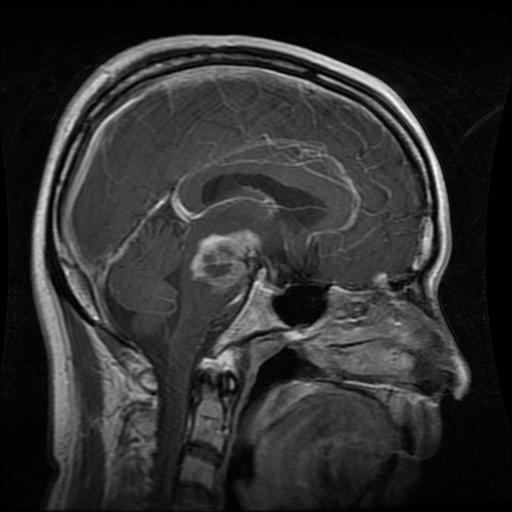
Label: glioma